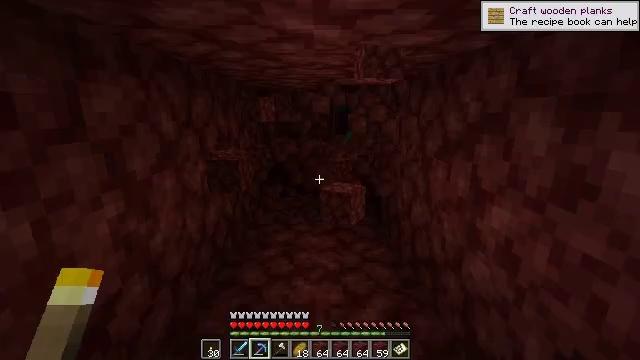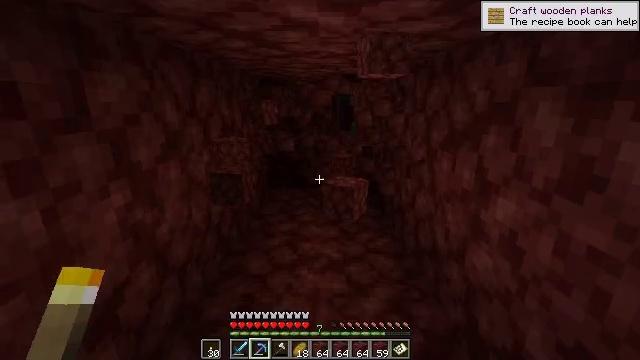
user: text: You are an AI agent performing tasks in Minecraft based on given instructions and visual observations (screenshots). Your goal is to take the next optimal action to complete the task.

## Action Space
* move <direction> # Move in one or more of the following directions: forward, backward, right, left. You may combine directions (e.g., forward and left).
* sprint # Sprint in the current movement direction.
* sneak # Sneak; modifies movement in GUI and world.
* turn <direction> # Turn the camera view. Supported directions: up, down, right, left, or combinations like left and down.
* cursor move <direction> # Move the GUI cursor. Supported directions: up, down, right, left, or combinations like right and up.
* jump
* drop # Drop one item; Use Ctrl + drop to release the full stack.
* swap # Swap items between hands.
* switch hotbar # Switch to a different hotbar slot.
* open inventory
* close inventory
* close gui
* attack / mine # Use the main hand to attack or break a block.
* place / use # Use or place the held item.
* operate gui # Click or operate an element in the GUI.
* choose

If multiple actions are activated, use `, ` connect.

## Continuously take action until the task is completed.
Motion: motion action
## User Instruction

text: Break the netherrack block.
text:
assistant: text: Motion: turn down
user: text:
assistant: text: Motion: no_op